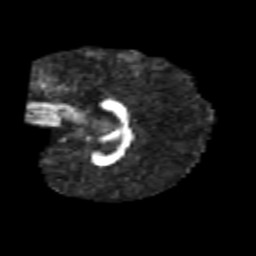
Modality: FA
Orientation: sagittal
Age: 5
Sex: male
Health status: healthy